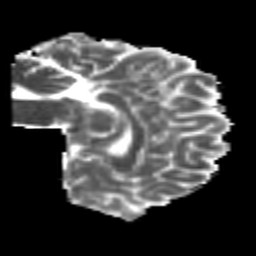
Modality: MD
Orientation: sagittal
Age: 22
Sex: male
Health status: healthy
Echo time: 0.074 s